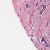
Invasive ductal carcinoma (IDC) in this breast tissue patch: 1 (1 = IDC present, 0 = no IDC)